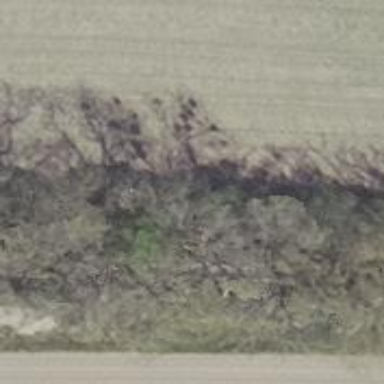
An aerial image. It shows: Row of trees in natural setting.